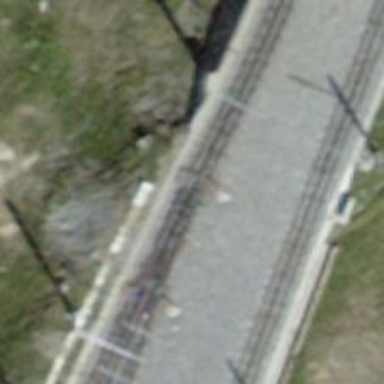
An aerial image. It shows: Railway switch with the turnout side on the left.